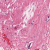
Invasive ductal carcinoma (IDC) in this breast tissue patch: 0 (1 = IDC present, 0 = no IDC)